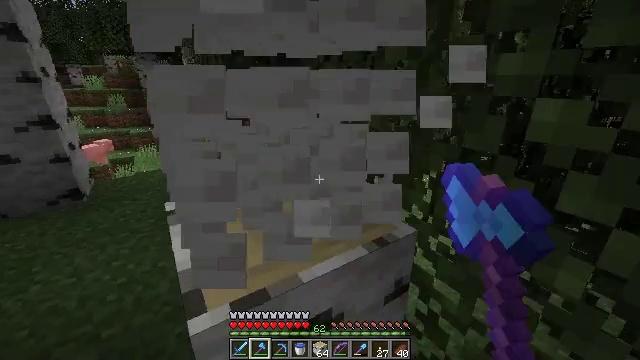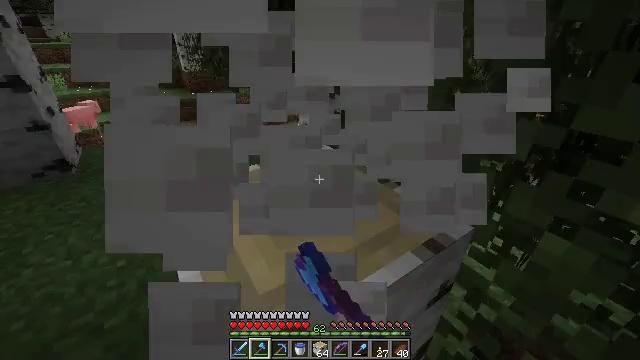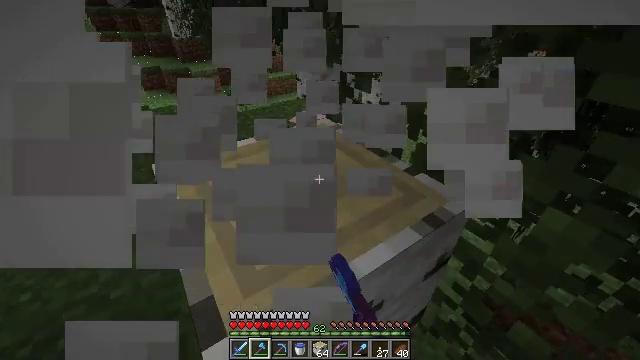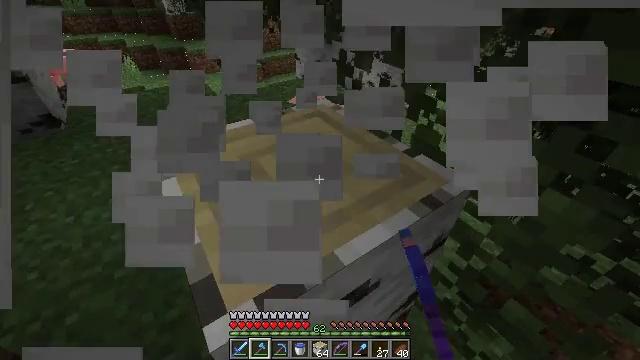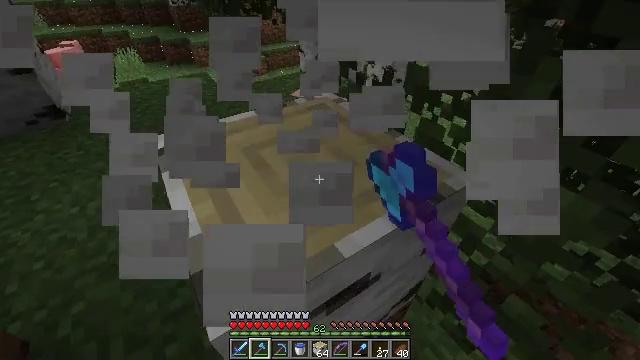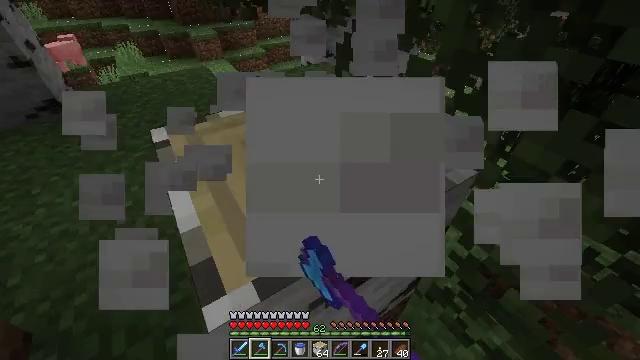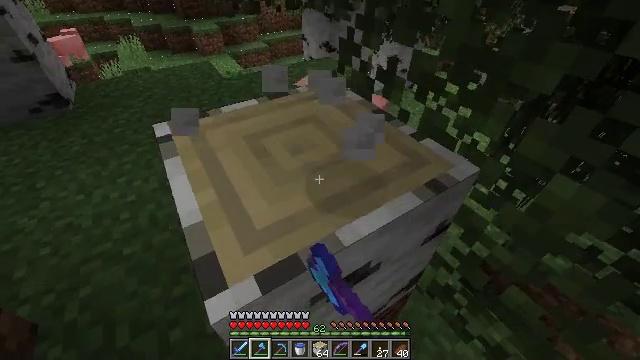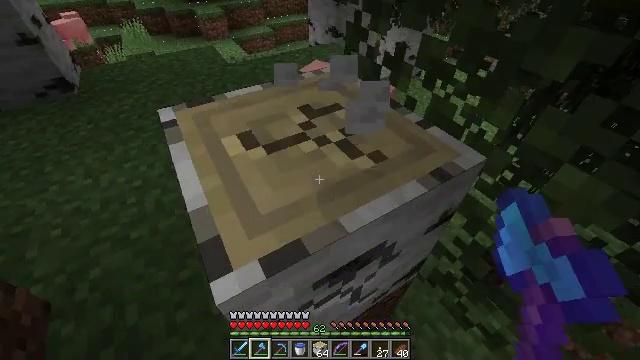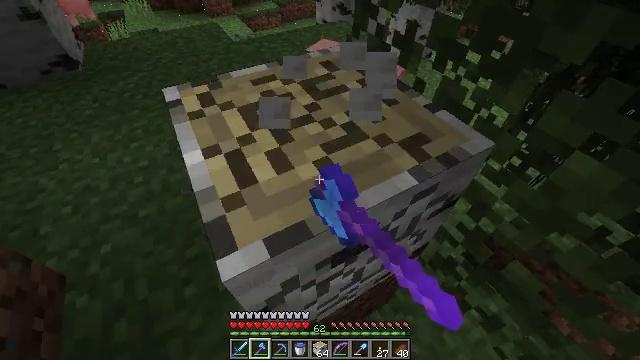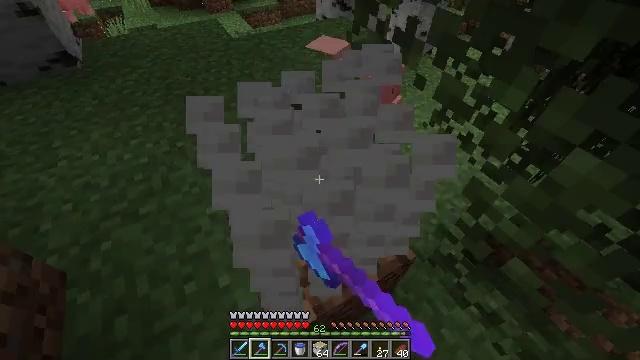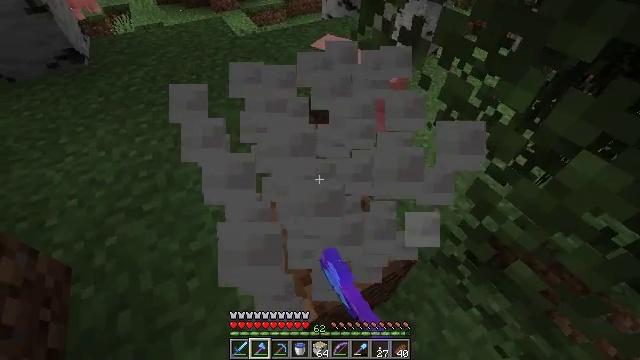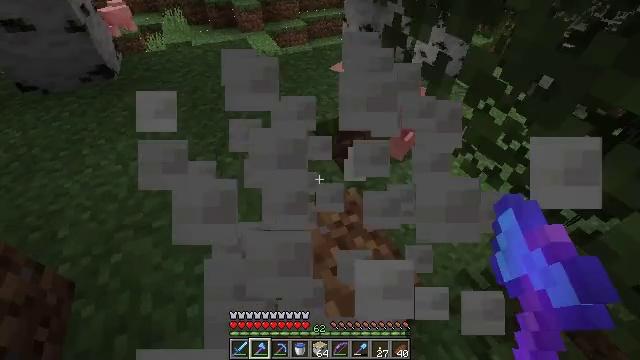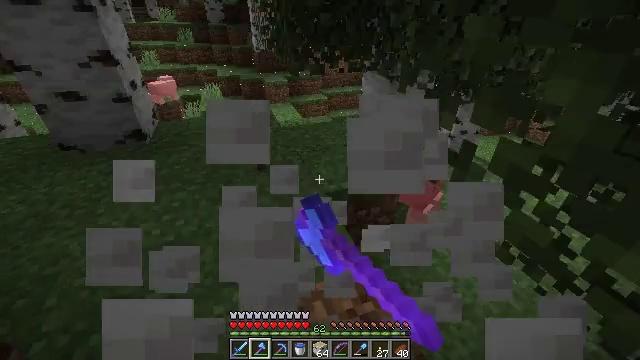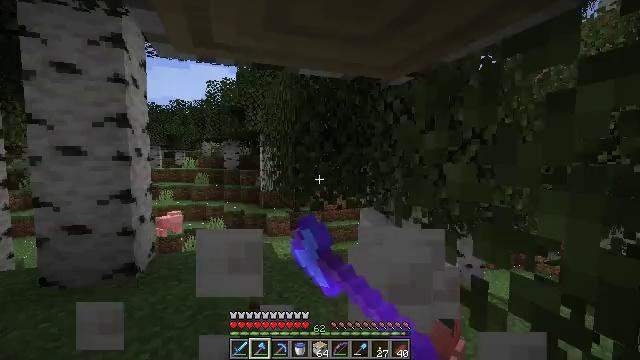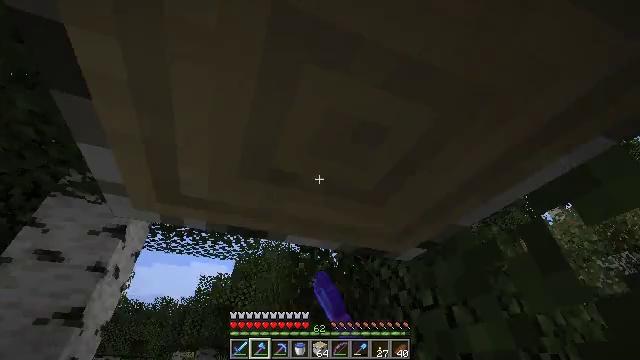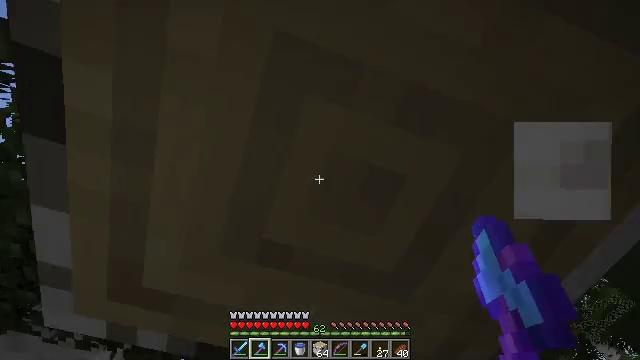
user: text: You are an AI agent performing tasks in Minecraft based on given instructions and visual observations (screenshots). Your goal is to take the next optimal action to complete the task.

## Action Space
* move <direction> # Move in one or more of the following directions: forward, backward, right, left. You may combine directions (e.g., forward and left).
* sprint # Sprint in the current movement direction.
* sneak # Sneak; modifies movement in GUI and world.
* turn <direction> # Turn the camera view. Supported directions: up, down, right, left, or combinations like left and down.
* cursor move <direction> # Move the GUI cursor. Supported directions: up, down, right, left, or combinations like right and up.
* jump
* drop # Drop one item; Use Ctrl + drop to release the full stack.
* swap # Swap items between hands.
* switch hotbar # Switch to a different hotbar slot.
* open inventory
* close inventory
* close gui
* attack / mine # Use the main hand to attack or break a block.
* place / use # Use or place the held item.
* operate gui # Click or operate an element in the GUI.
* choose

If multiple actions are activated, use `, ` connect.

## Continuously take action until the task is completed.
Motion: motion action
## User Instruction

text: Chop down the birch log.
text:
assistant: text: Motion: move forward, turn down, attack / mine
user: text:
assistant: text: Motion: turn down, attack / mine
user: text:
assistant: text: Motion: turn down, attack / mine
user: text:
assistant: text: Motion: turn down, attack / mine
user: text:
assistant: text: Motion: turn down, attack / mine
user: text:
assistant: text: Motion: attack / mine
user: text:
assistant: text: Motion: turn left and down, attack / mine
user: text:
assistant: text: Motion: turn left and down, attack / mine
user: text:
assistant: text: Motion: attack / mine
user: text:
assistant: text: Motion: turn left, attack / mine
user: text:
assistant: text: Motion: move forward, turn left and up, attack / mine
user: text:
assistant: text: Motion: move forward, turn left and up, attack / mine
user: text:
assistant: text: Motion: move forward, turn up, attack / mine
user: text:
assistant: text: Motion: move forward, turn up
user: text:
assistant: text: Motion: turn left and up, attack / mine
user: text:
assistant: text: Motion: turn up, attack / mine
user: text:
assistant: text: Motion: turn up, attack / mine
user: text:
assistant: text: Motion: turn left and up, attack / mine
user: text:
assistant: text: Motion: turn left and up, attack / mine
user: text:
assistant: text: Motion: turn left and up, attack / mine
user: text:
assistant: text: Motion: turn left and up, attack / mine
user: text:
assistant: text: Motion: turn left, attack / mine
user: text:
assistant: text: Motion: attack / mine
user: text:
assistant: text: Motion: attack / mine
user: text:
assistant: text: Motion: attack / mine
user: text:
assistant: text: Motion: attack / mine
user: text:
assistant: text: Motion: attack / mine
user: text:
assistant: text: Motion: attack / mine
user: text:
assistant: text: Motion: attack / mine
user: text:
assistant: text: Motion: attack / mine